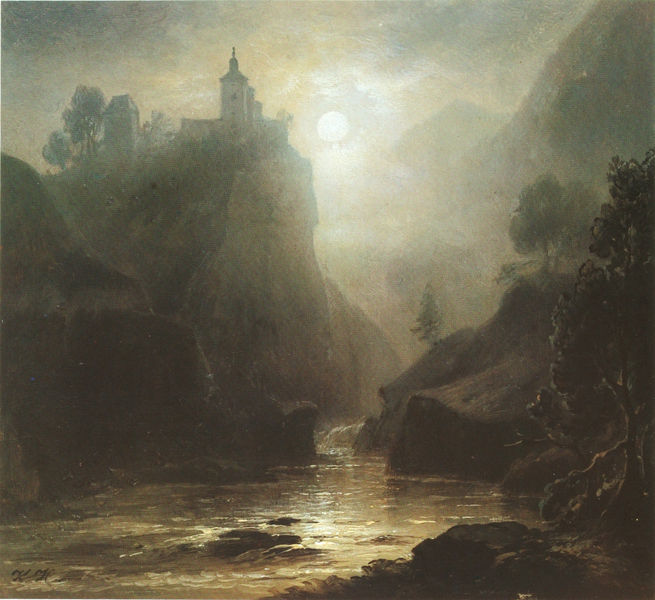
Titel: Die Zenoburg bei Mondlicht
Künstler: Karl Heilmayer
Standort: München
Institution: Privatbesitz
Schlagwörter: baum, berg, blau, dunkel, felsen, gemälde, himmel, laub, schatten, wasser, wolken, bäume, fluss, grün, kirchturm, landschaft, see, ufer, braun, grau, hintergrund, licht, nacht, weiss, gebäude, haus, schloss, wand, silber, stein, steine, signatur, bach, ferne, hügel, natur, sonnenaufgang, spiegelung, stamm, gewässer, kirche, sonne, tal, wald, wasserfall, turm, turmspitze, gischt, düster, abhang, steinig, berge, fels, gebirge, gipfel, hang, sonnenlicht, steilhang, dorf, abendsonne, dunst, nebel, sonnenuntergang, tag, schlucht, steil, rand, seine, romantik, strom, wild, church, spitz, uhr, stimmung, glitzern, reflexion, klippe, paradies, mond, unterschrift, burg, kloster, zwiebelturm, alpen, glitzer, wasserlauf, bergspitze, festung, felsig, mondschein, tanne, schein, kiefer, romantisch, brauntöne, fall, hill, kapelle, sun, trees, stimmungsbild, schwaden, river, gegenlicht, castle, vollmond, klamm, begirge, schroff, morgensonne, bauwerk, sone, rhein, teil, gleißend, verwunschen, steilufer, gebrige, unwirklich, sublim, ebel, ischt, apelle, pelle, dunkle landschaft, sinister, morning glory